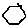
Label: hexagon